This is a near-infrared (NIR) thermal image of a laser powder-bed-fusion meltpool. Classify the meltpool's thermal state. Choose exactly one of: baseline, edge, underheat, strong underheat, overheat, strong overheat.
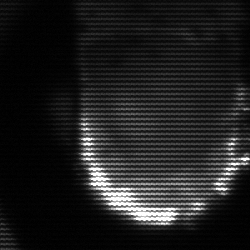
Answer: baseline